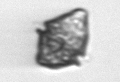
Label: Kryptoperidinium_triquetrum